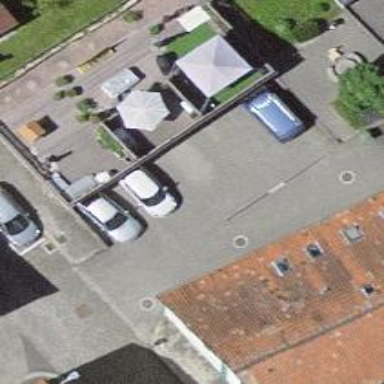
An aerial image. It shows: Garage building.